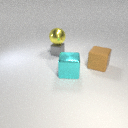
small gray metal cube below large yellow metal sphere